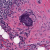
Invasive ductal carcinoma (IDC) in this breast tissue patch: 0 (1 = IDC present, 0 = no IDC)